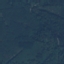
Land use / land cover: Forest